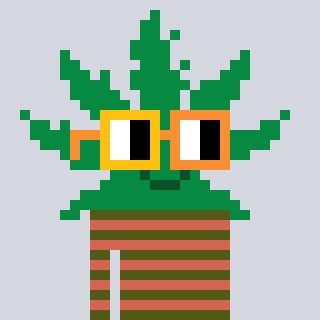
a pixel art character with square yellow and orange glasses, a weed-shaped head and a peachy-colored body on a cool background